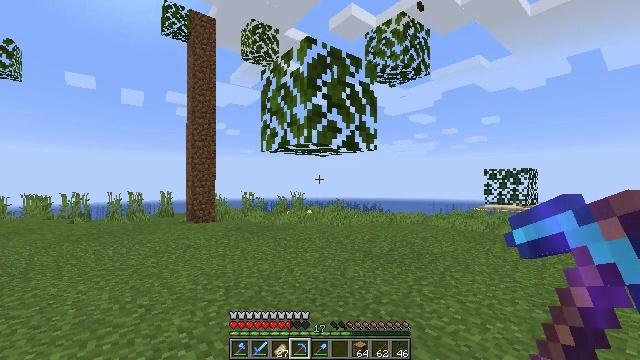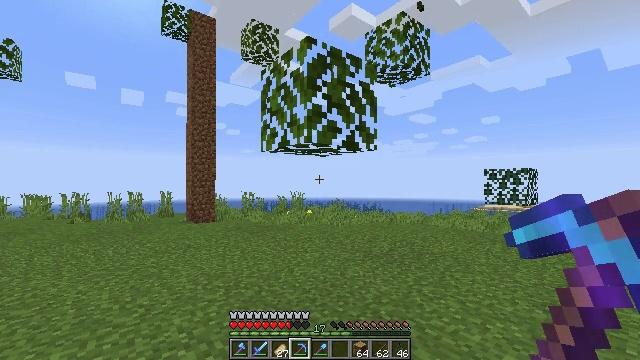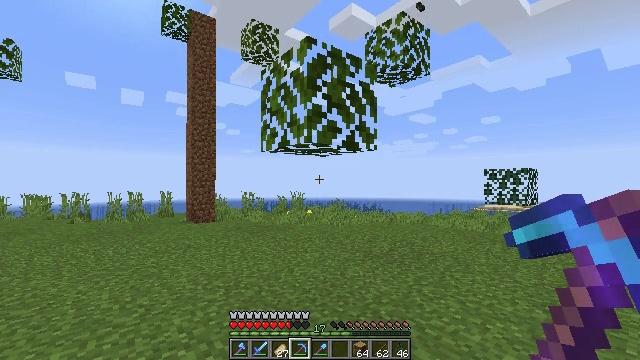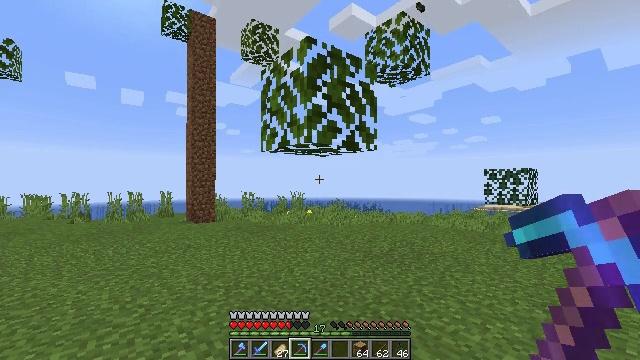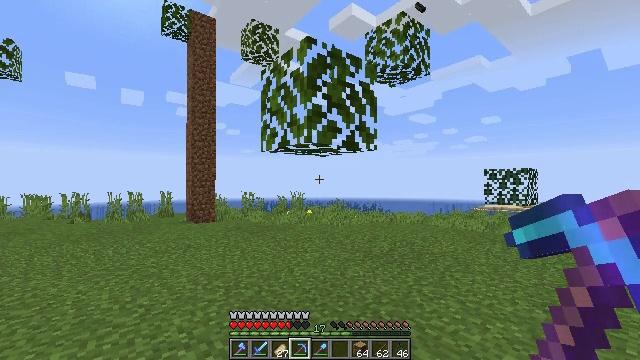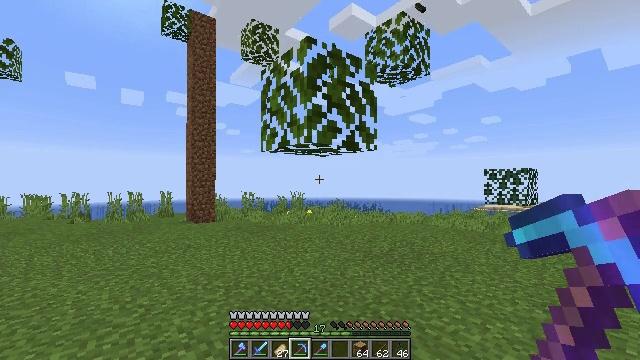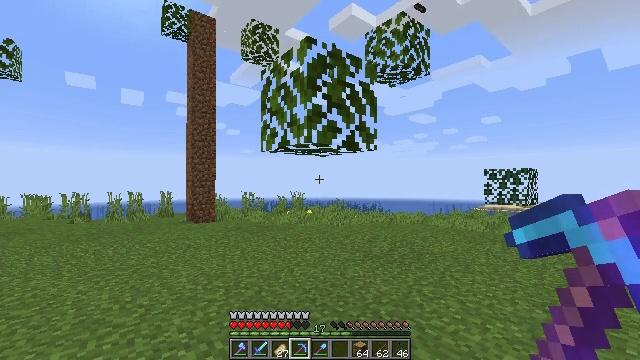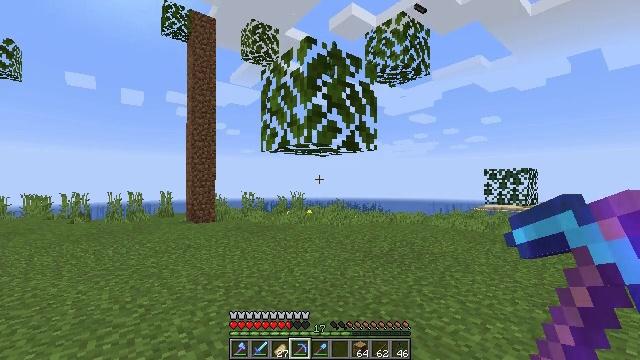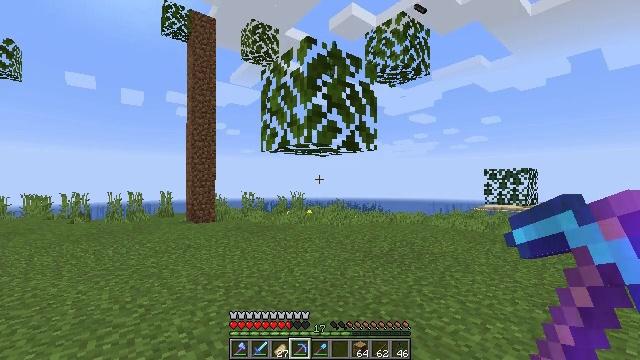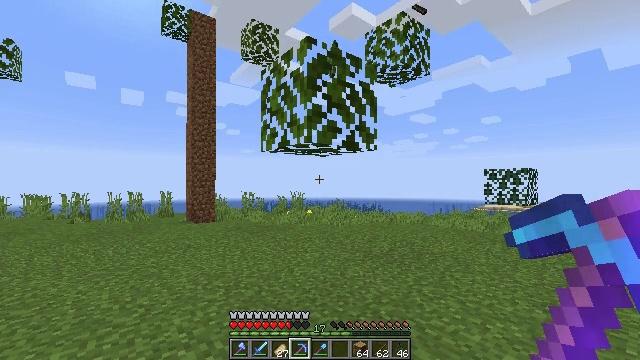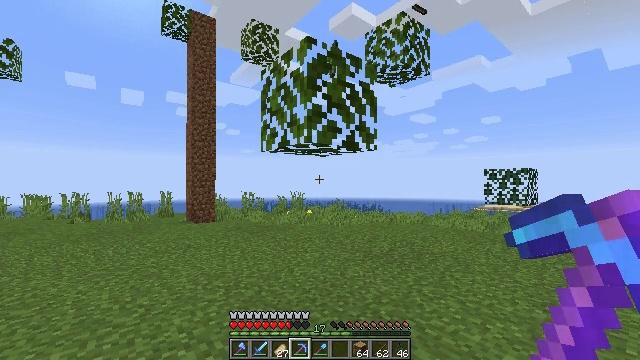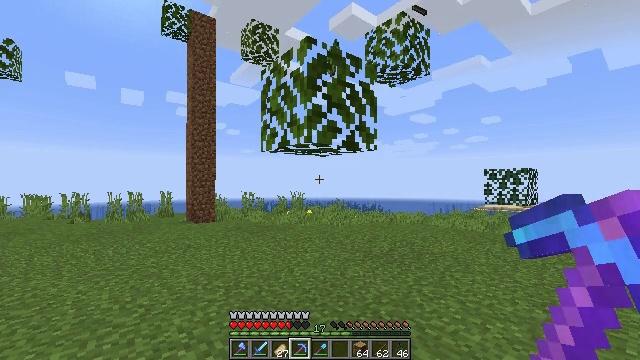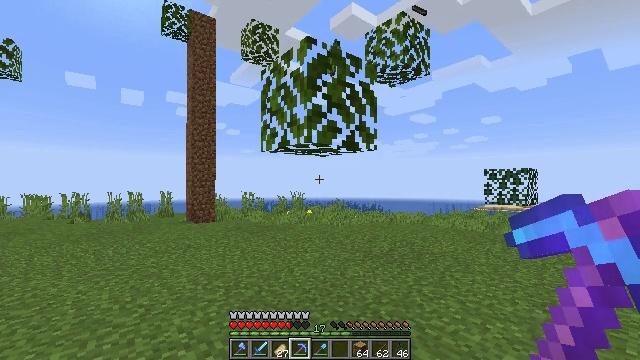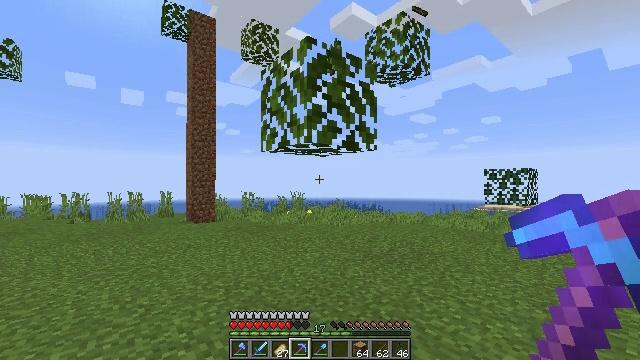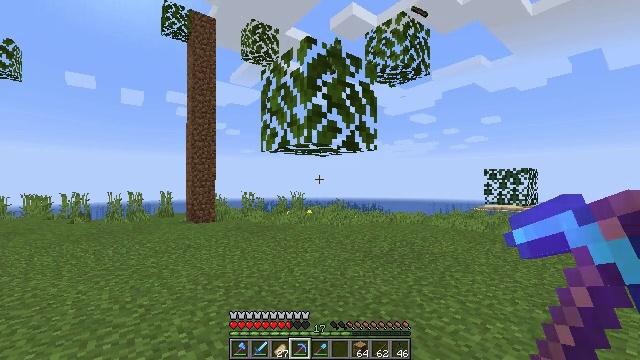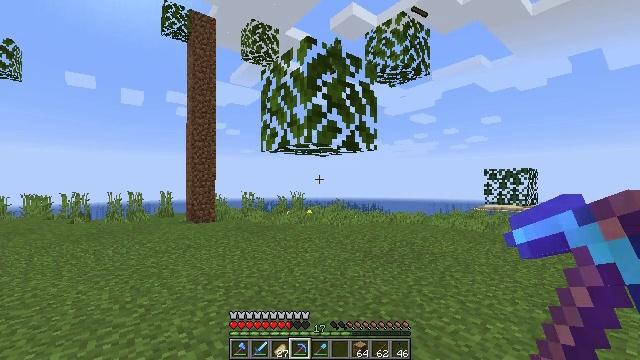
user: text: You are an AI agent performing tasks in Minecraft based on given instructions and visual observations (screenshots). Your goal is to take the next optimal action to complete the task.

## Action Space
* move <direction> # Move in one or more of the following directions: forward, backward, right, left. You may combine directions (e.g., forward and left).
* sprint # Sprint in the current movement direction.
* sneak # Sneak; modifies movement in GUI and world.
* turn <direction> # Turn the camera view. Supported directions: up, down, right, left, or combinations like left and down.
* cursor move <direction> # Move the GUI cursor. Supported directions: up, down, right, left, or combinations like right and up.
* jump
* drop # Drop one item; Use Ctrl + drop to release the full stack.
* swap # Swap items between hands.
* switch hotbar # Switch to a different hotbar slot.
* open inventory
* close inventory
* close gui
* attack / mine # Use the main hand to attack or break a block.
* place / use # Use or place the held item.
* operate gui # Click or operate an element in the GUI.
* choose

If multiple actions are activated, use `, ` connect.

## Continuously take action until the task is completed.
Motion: motion action
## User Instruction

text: Trim the tree by mining oak leaves.
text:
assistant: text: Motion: no_op
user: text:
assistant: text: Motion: no_op
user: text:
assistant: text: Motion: no_op
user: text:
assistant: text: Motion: no_op
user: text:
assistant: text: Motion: no_op
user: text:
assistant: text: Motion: no_op
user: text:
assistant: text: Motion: no_op
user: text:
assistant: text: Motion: no_op
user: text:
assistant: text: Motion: no_op
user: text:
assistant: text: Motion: no_op
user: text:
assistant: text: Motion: no_op
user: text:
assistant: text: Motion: no_op
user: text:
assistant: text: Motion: no_op
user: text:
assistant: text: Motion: no_op
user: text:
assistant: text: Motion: no_op
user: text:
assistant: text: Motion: no_op
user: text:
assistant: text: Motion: no_op
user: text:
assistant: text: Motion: no_op
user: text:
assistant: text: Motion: no_op
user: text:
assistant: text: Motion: no_op
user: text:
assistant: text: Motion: no_op
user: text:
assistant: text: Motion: no_op
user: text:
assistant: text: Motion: no_op
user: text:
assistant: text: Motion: no_op
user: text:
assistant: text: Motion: no_op
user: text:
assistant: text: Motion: no_op
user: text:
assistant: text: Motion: no_op
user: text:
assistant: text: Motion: no_op
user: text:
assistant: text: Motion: no_op
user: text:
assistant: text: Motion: no_op